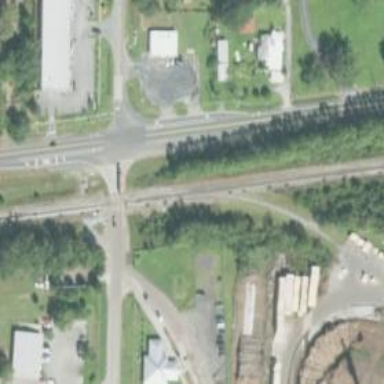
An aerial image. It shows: Railway spur junction.